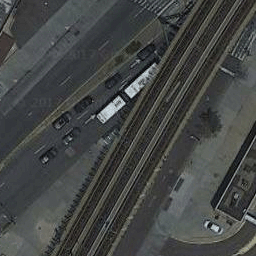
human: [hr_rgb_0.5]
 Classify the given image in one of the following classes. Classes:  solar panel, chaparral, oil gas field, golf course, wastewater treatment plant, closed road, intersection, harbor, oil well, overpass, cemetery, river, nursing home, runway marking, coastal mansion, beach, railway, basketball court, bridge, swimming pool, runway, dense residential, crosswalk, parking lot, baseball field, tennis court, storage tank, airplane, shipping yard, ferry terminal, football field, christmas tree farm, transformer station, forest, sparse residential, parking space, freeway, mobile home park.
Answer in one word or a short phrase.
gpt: railway